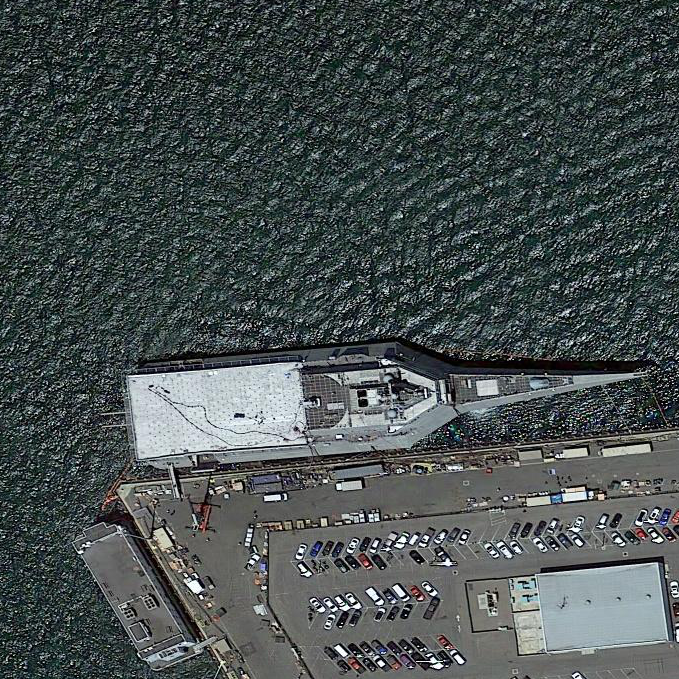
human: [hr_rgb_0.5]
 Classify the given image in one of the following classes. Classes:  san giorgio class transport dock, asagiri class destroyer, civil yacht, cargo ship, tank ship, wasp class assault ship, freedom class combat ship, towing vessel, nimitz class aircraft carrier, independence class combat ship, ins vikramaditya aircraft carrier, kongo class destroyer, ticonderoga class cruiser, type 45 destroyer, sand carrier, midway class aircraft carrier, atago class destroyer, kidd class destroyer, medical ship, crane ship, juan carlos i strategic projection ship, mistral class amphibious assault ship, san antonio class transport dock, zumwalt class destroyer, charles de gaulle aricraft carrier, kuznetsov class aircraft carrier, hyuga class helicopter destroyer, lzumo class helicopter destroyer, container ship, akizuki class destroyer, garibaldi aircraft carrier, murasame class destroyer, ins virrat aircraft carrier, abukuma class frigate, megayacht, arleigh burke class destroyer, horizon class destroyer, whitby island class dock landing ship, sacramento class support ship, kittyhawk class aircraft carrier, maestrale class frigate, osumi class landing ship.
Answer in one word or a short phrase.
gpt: Independence class combat ship